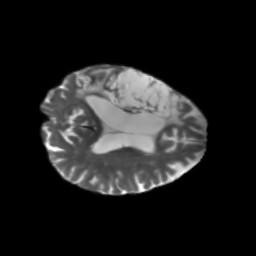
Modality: T2w
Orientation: axial
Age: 56
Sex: male
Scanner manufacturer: siemens
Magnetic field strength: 3 T
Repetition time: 5.25 s
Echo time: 0.08 s